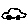
Label: car